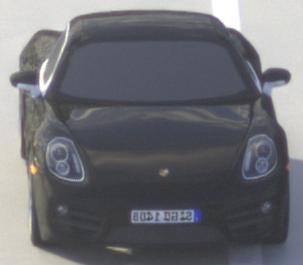
Make: Porsche
Model: Cayman
Detailed model: Cayman (981C)
Model produced from: 2013/03
Model produced until: 2014/04
Doors: 2
Color: black
Road condition: dry road
Daytime: morning or afternoon
Contrast: medium contrast